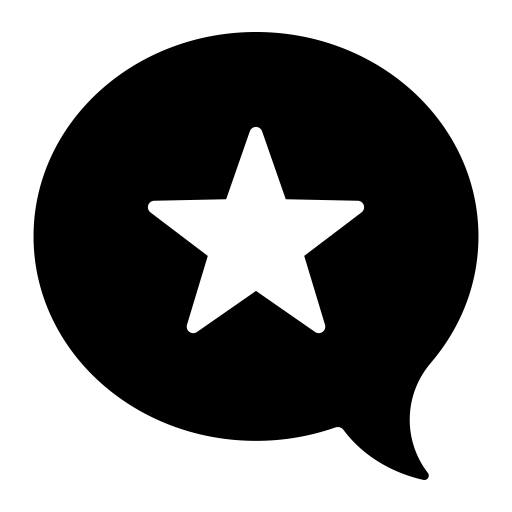
Tags: icon, FontAwesome, fa-icon, brand, microblog